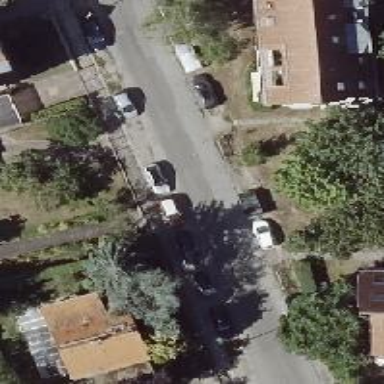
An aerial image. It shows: Residential road with asphalt surface and sidewalks on both sides.